Question: I used jquery accordion to build my list but my problem is " white space
between h3 and content " .
I used css margin in h3 but effect worked in bad way , any solution or resource will be help .
this my code:
css file:
'''
#accordion h3{
background: url("<?php echo $baseUrl; ?>/images/cat-title-closed.png") no-repeat scroll center center transparent;
color: #666666;
font-family: DroidKufi-bold;
font-size: 18px;
height: 36px;
text-shadow: 0 0 0 gray;
width: 724px;
padding-right: 9px;
position : relative;
top : -Npx;
}
#accordion h3.ui-state-active {
background: url("<?php echo $baseUrl; ?>/images/cat-title-open.png") no-repeat scroll center center transparent;
color: #CC0000;
font-family: DroidKufi-bold;
font-size: 18px;
height: 36px;
text-shadow: 0 0 0 gray;
width: 724px;
}
#accordion2 h3{
background: url("<?php echo $baseUrl; ?>/images/course-title-closed.png") no-repeat scroll center center transparent;
color: #666666;
font-family: DroidKufi-regular;
font-size: 14px;
height: 28px;
text-shadow: 0 0 0 gray;
width: 706px;
}
#accordion2 h3.ui-state-active {
background: url("<?php echo $baseUrl; ?>/images/course-title-open.png") no-repeat scroll center center transparent;
color: #CC0000;
font-family: DroidKufi-bold;
font-size: 14px;
height: 28px;
text-shadow: 0 0 0 gray;
width: 706px;
}
'''
php file :
'''
.....
<script type="text/javascript">
$(document).ready(function(){
$("#accordion #accordion2").accordion({
collapsible: true, active: true,
autoHeight: false,
});
/////////// end
});
....
<!-- Start print events realted to courent trainer -->
<?php
echo "<div id='accordion'>
<h3><span lang='ar-sy'>ljdwl ltdryby</span></h3>
<div >";
foreach($events as $valuec){
$course=$valuec->course->name_ar;
$intro=strip_tags( substr($valuec->course->intro,0,235));
$time=$valuec->course->t_time;
$money=$valuec->course->price;
echo "<div id='accordion2'>
<h3><span class='title' lang='ar-sy'>$course</span></h3>
<div>
<p>
<table border='0' width='100%' cellspacing='0' cellpadding='0' class='course_accordion'>
<tr>
<td class='course-img'>
<img border='0' src='../images/course-img.jpg' width='200' height='135'></td>
<td valign='top'>
<table border='0' width='100%' cellspacing='0' cellpadding='0'>
<tr>
<td class='course-brief'>
<p align='justify'>
$intro ....
</td>
</tr>
<tr>
<td>
<table border='0' width='100%' cellspacing='0' cellpadding='0'>
<tr>
<td class='course-price-time'>$time s`@
| $money dwlr</td>
<td>
<div class='reg-now'>";
echo CHtml::link('mzyd mn lm`lwmt',array('site/coursedetalis','id'=>$valuec->course_id));
echo "</div>
<div class='reg-now'>";
echo CHtml::link('ltsjyl',array('site/cregister','event_id'=>$valuec->event_id));
echo "
</div>
</td>
</tr>
</table>
</td>
</tr>
</table>
</td>
</tr>
</table>
</p>
</div>
</div>
";
}
'''
Screenshot:

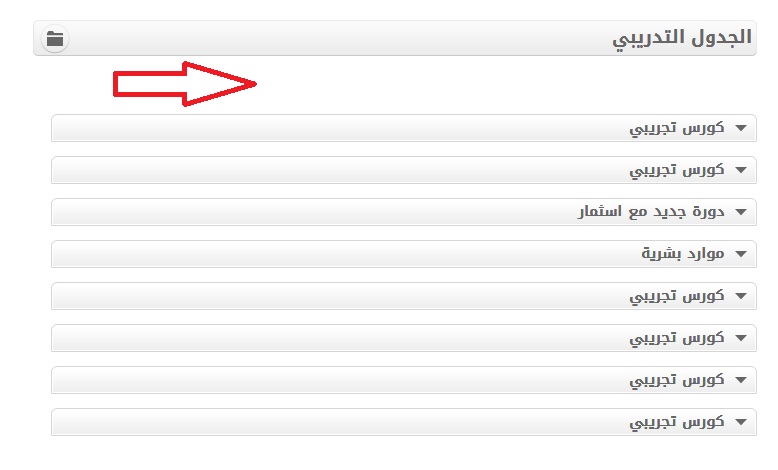
Answer: Without a jsfiddle there's a bit too much to grok to see what's causing the space. Barring that, I strongly suggest you give a try to something like Firebug or the developer tools inside Chrome - load the page and use the CSS/Layout tab (called Metrics in chrome) and click around the html for the offending elements. Firebug is especially good with color-coding padding, margin, and the outline of the whole box you have selected.
That should help you find just what the space is and maybe even how to fix it.